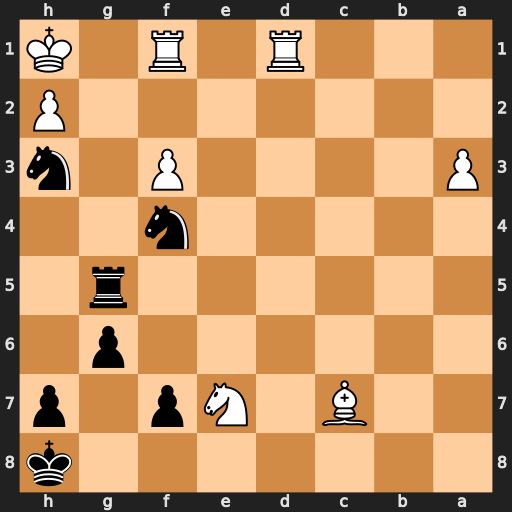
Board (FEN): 7k/2B1Np1p/6p1/6r1/5n2/P4P1n/7P/3R1R1K
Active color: b
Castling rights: -
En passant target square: -
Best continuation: Rg1+ Rxg1 Nf2#